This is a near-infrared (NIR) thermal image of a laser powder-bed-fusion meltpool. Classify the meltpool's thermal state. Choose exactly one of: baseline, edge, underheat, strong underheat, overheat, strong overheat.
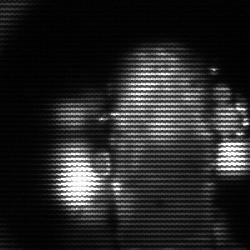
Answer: strong underheat